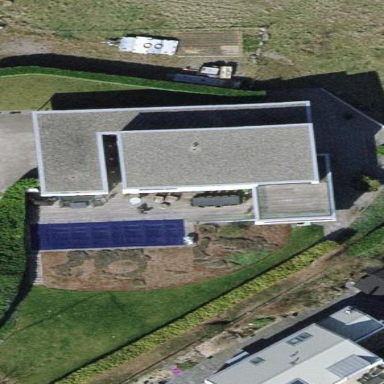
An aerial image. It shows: Flat-roofed house.